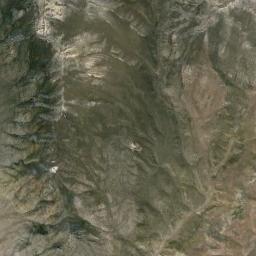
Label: mountain